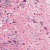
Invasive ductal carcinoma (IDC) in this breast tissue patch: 1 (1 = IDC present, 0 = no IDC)